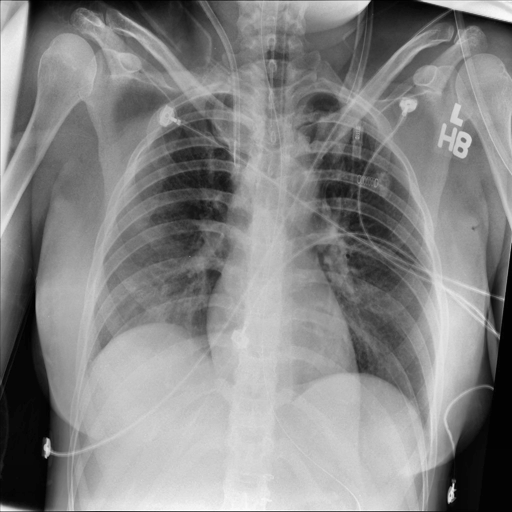
Finding: NORMAL